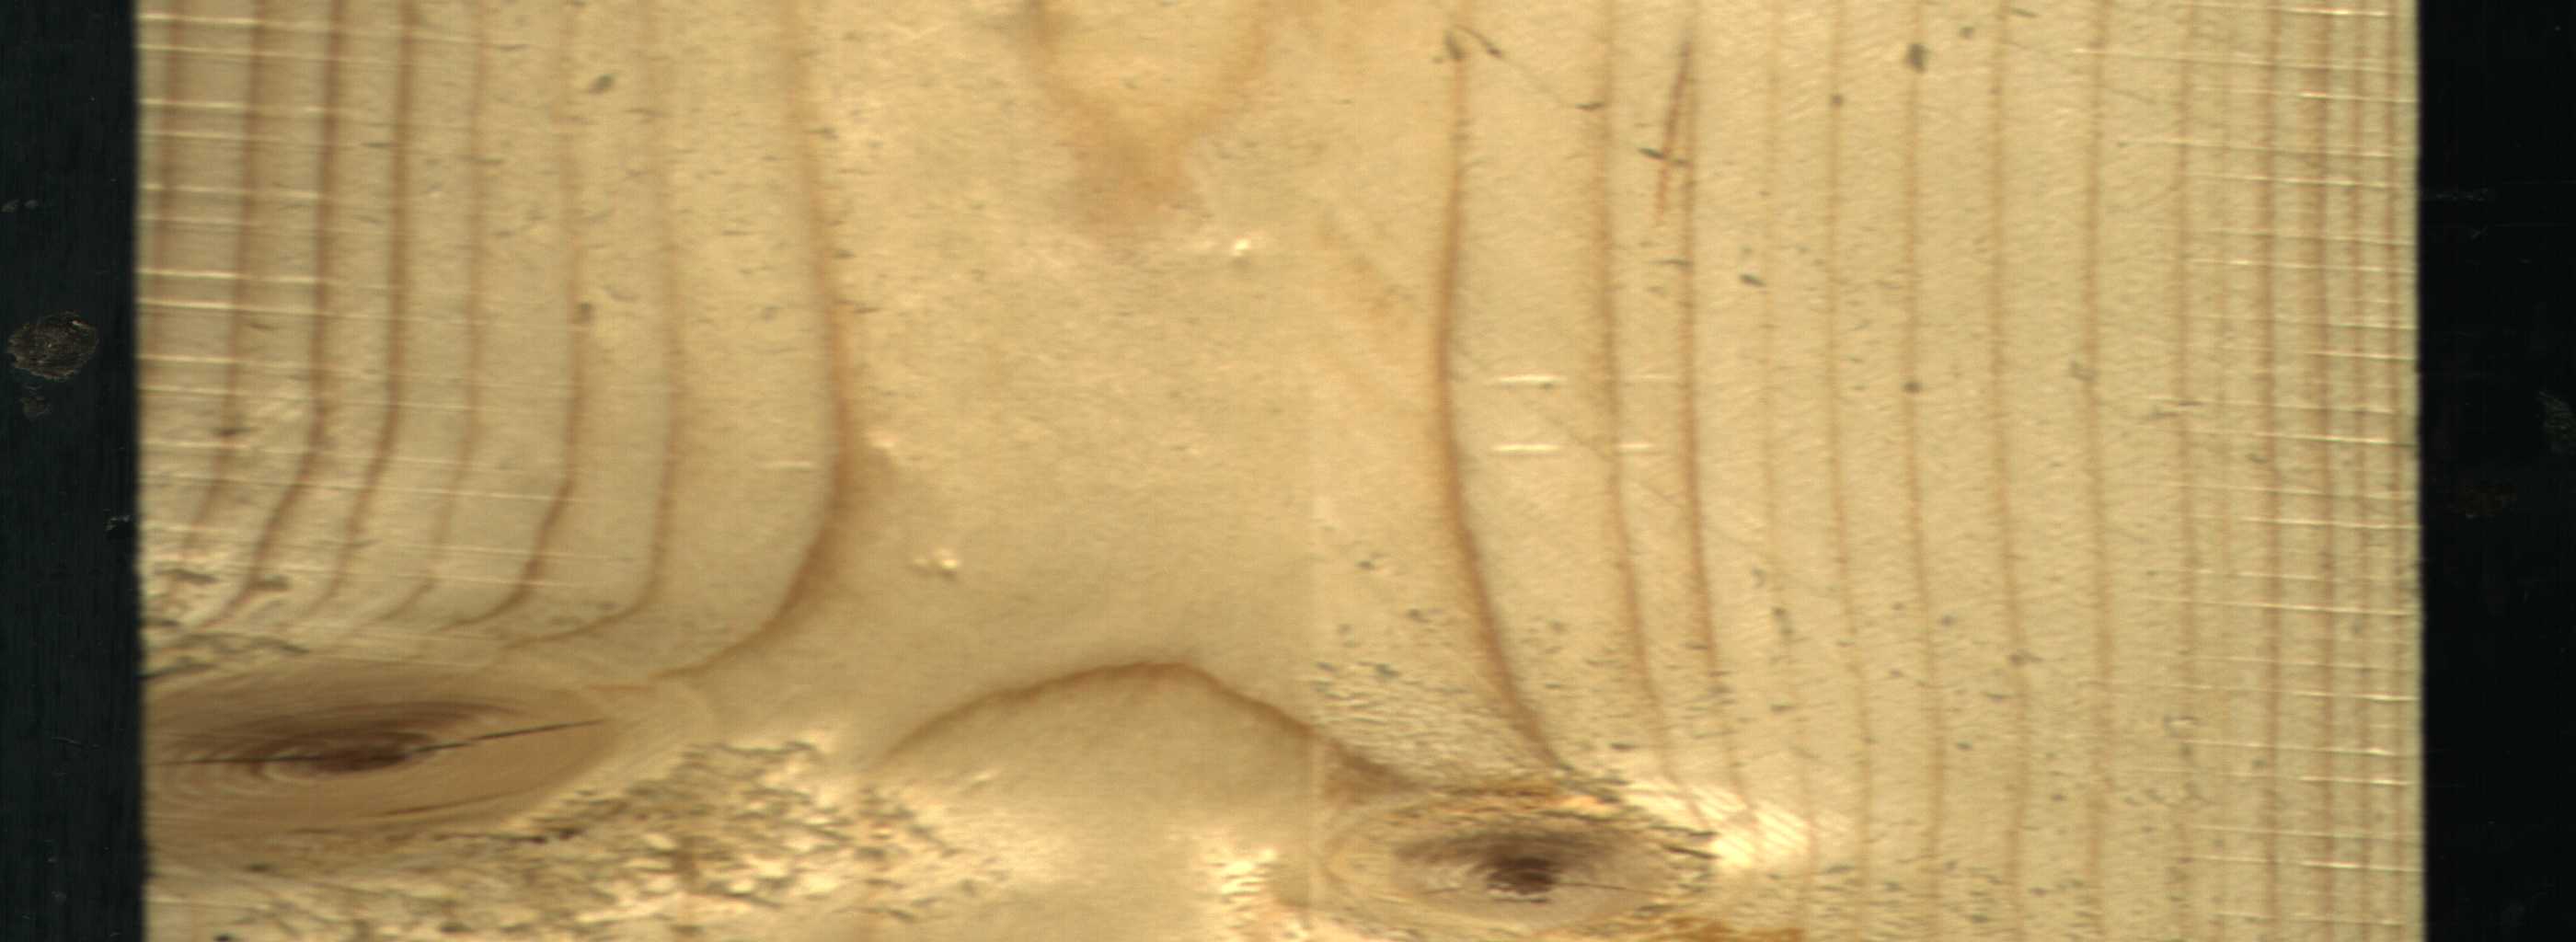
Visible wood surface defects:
knot_with_crack
Live_Knot